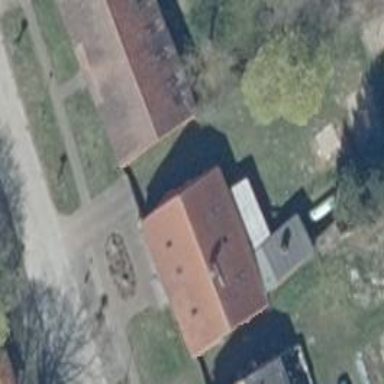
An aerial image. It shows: Community center building.